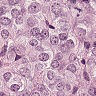
Metastatic tissue present: yes